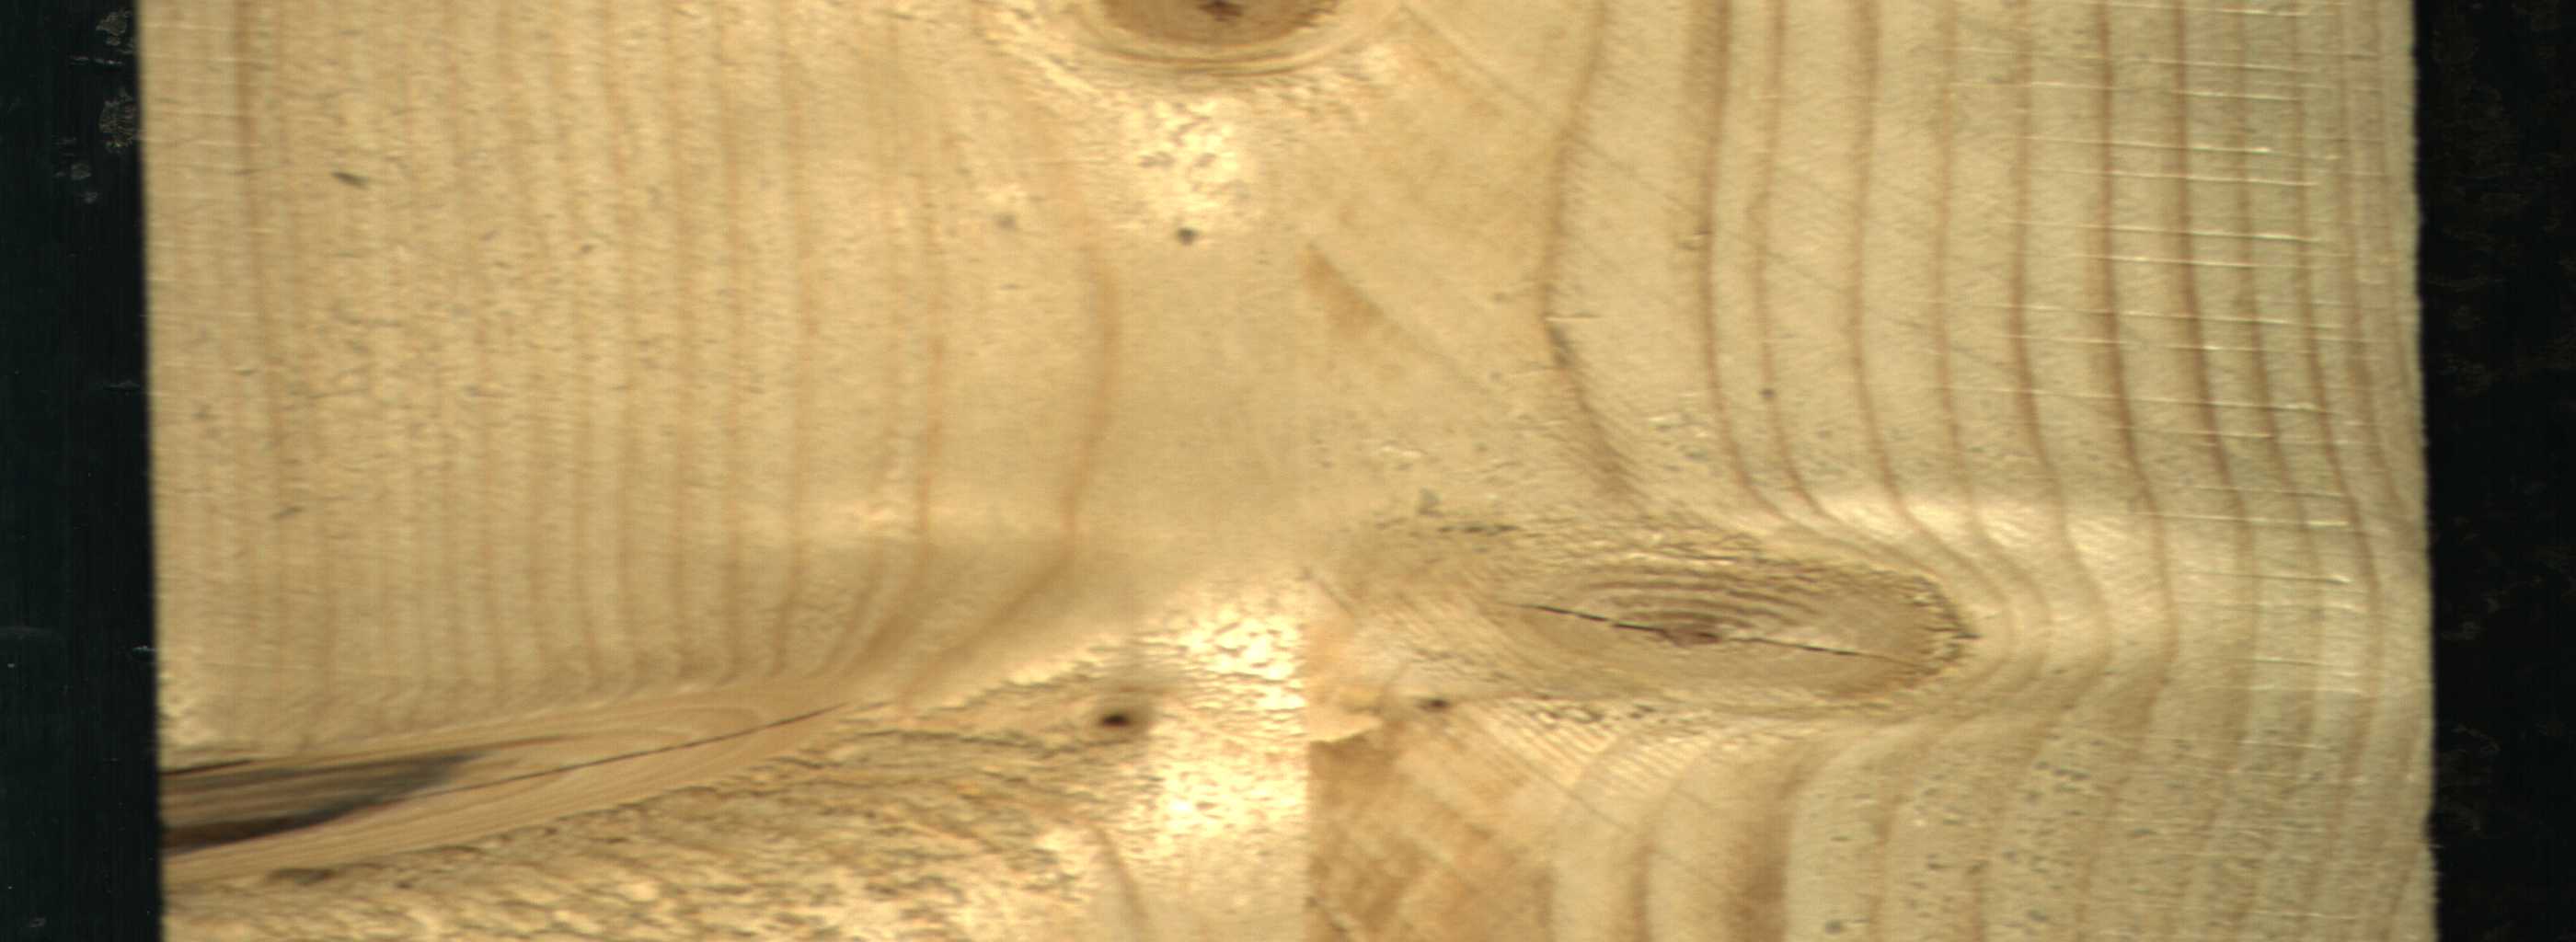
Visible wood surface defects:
knot_with_crack
knot_with_crack
Dead_Knot
Live_Knot